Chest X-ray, AP view. Patient: 38 years old, sex M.
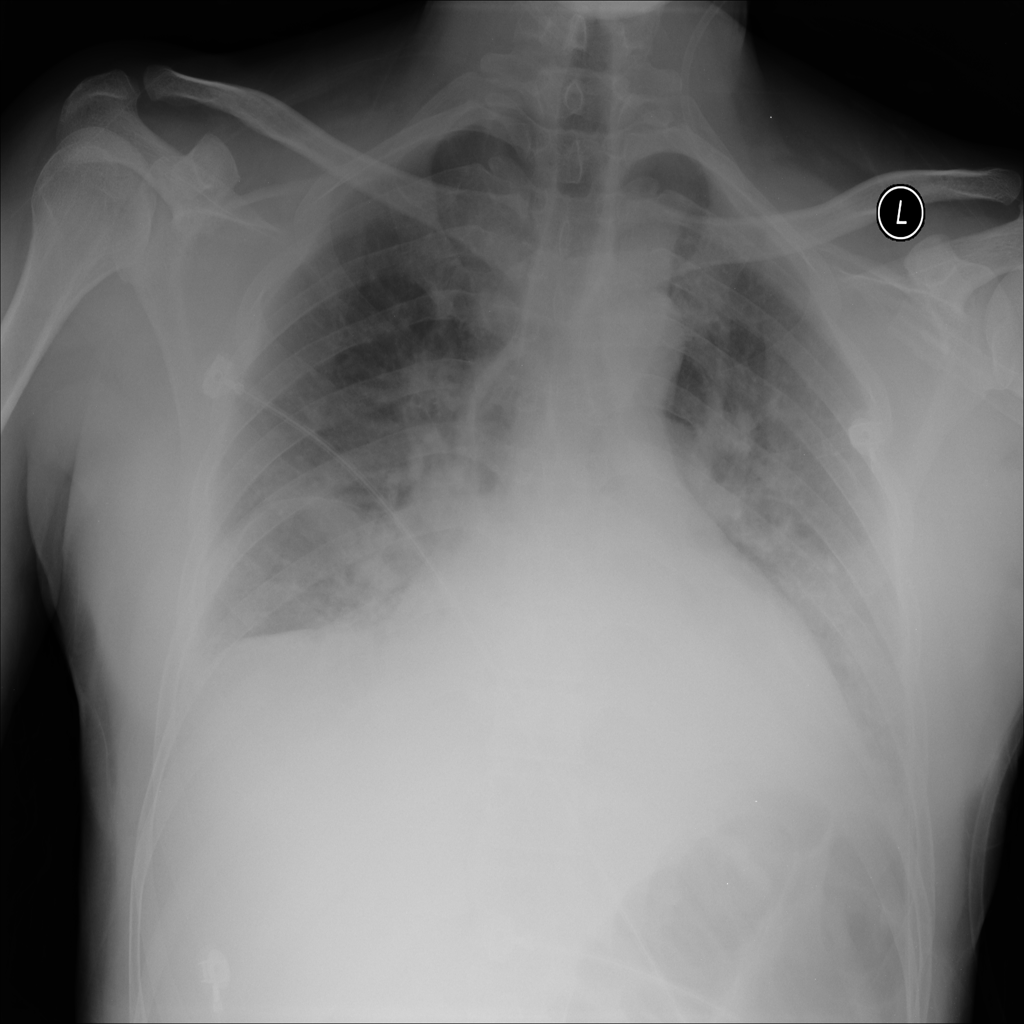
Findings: No Finding